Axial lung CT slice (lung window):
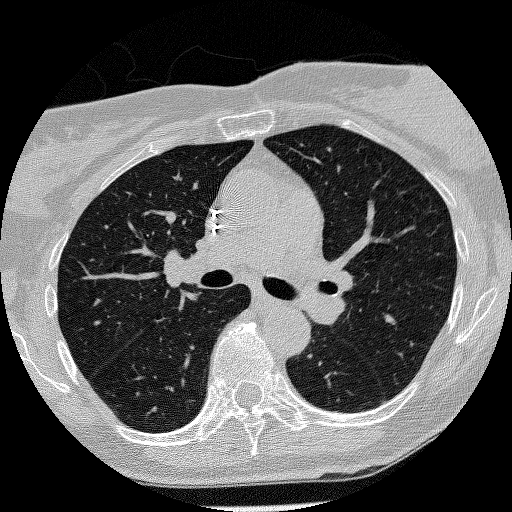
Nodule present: no